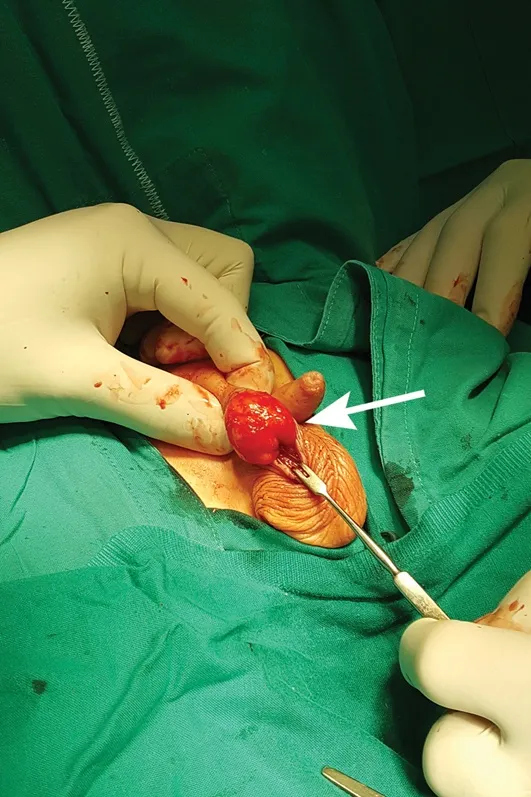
Solid tumor of 3 x 2 cm in size marked by an arrow.
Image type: medical_photograph (other_medical_photograph)